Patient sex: F
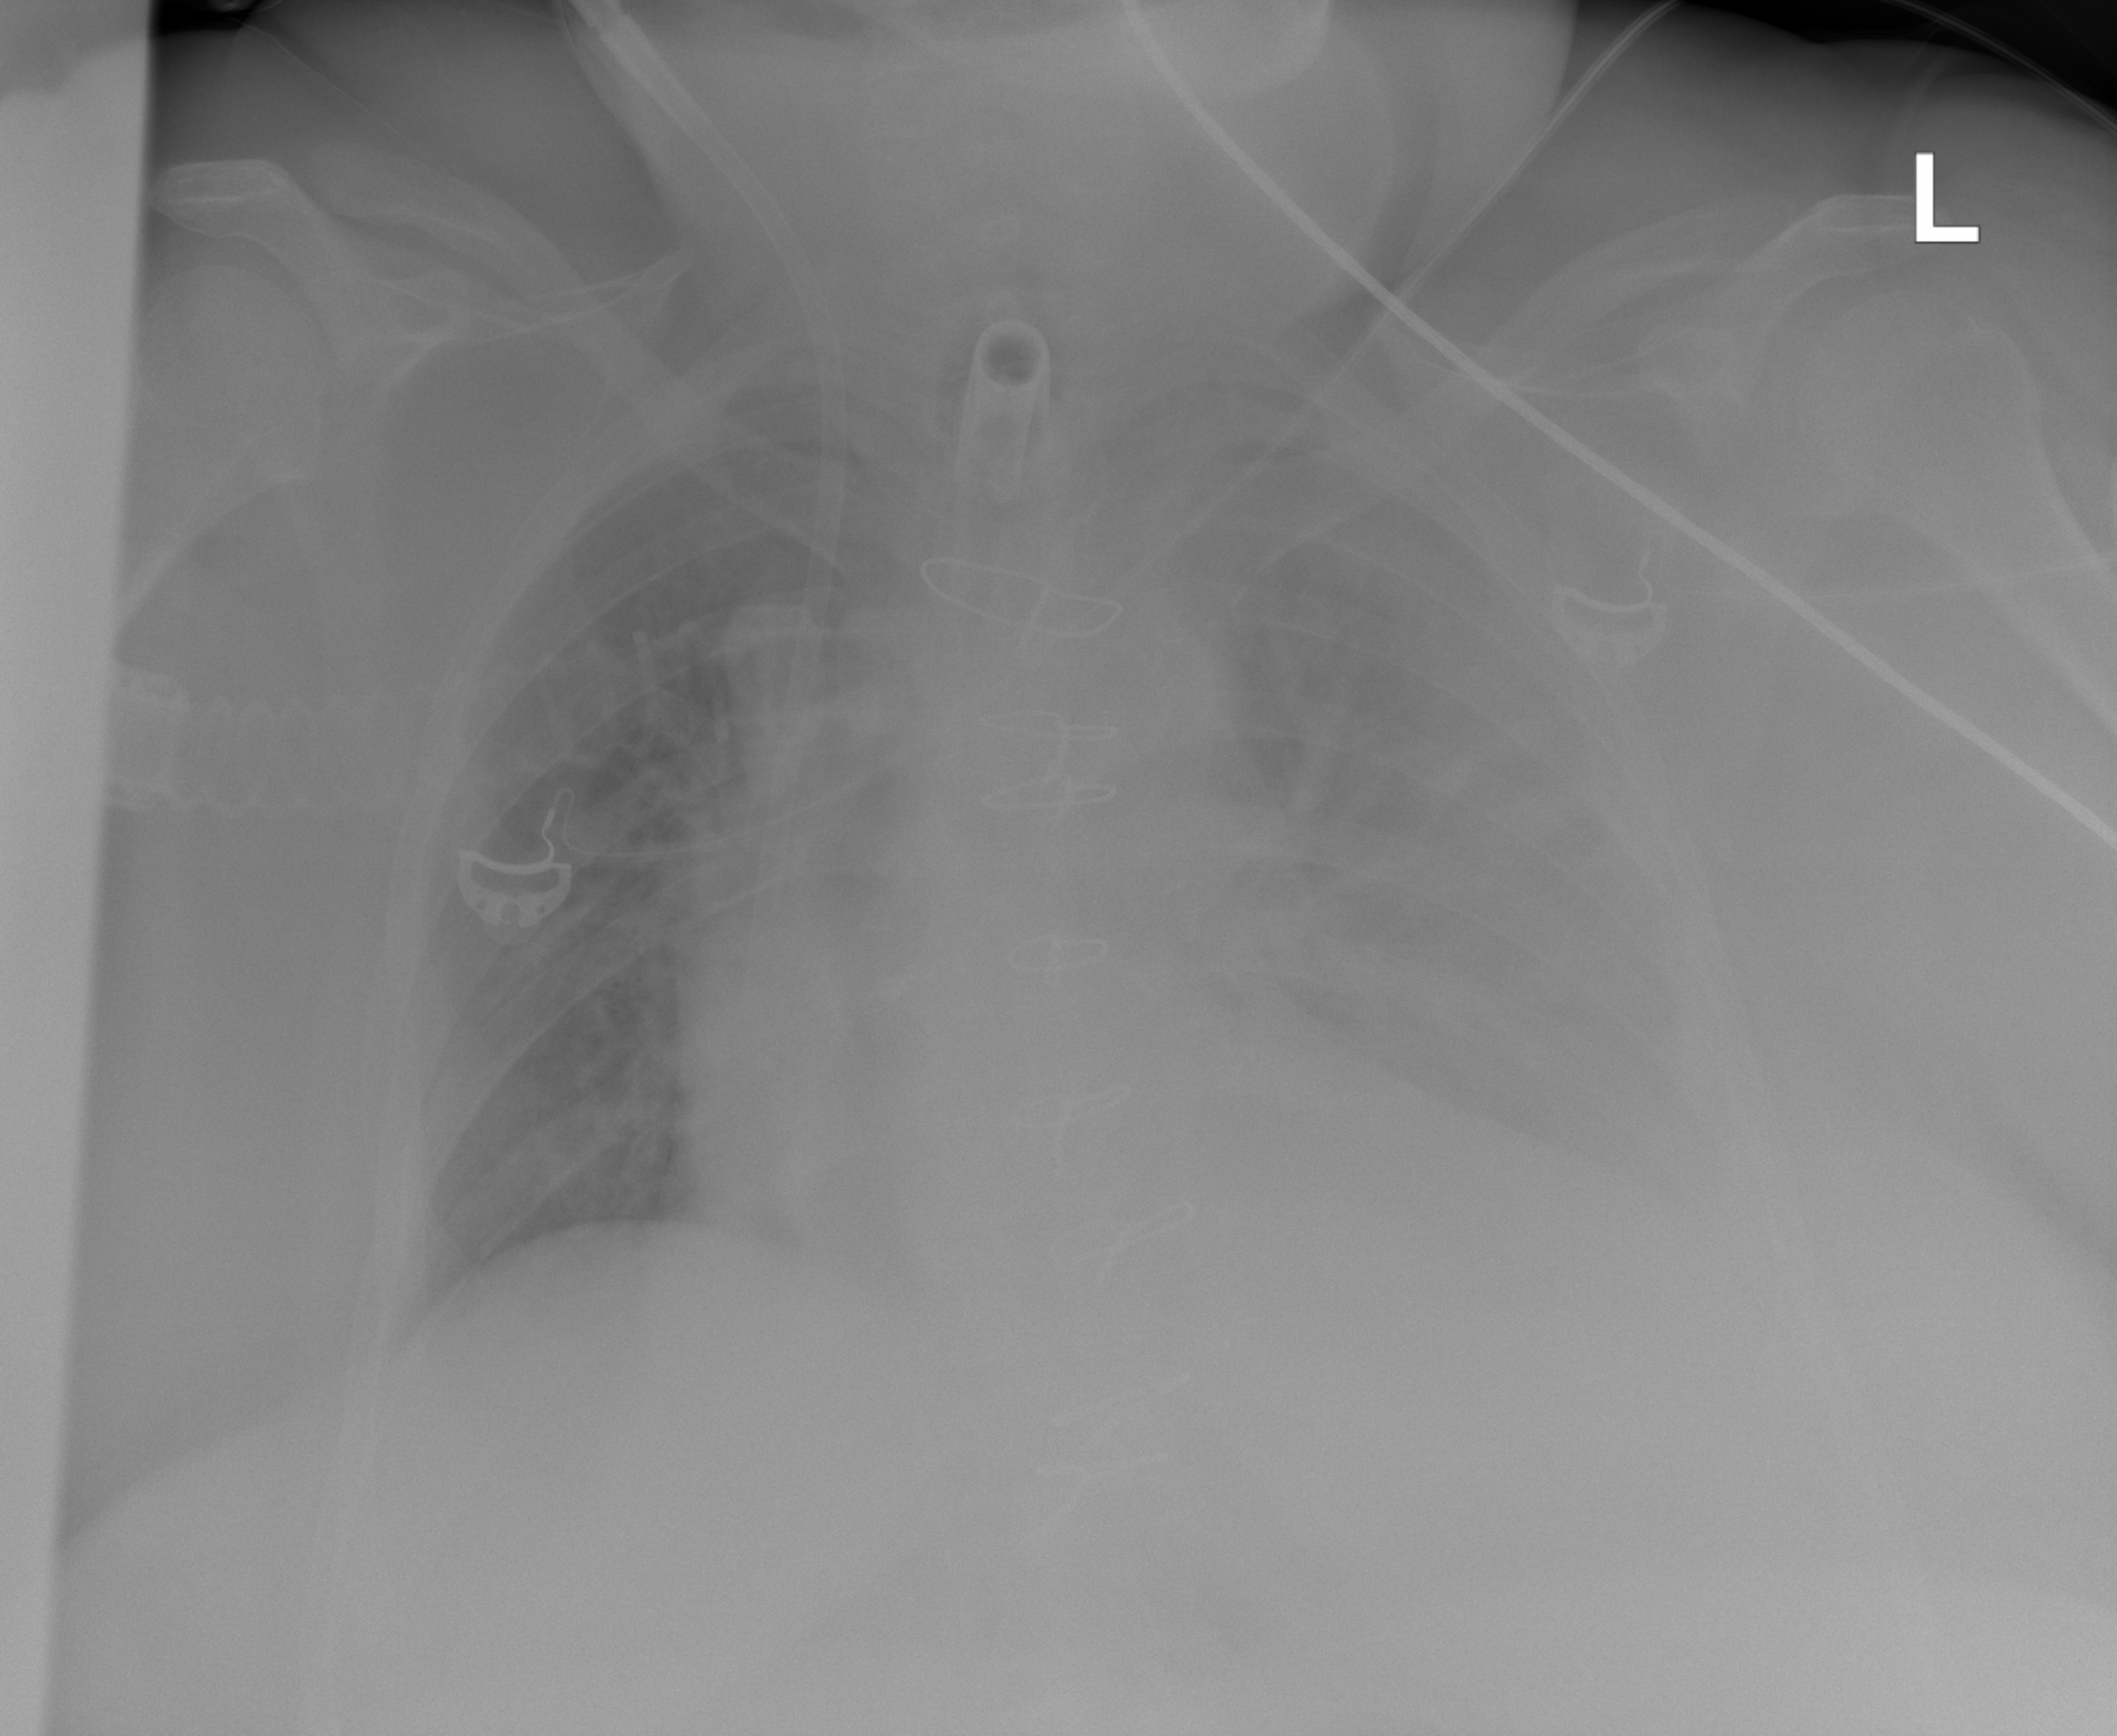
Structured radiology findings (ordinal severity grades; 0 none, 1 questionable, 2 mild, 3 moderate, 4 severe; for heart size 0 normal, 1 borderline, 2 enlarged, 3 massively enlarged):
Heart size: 2
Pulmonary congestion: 2
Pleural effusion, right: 0
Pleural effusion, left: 4
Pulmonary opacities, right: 0
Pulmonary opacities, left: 0
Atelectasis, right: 0
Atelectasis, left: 2